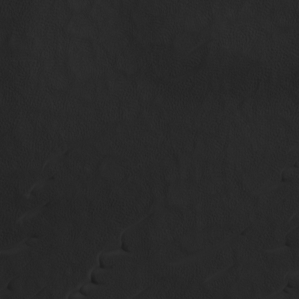
Label: non_frost